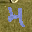
Label: 4